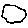
Label: cloud